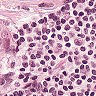
Metastatic tissue present: yes